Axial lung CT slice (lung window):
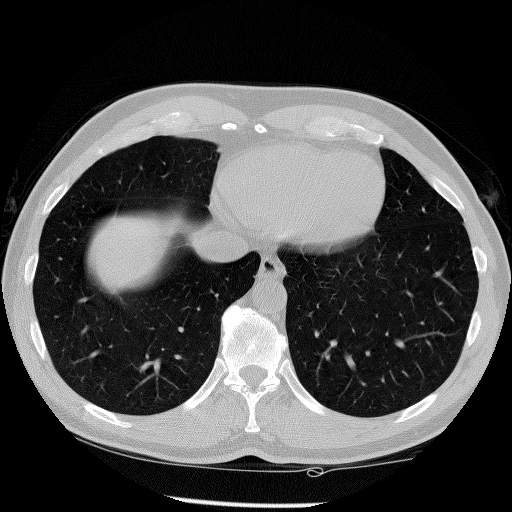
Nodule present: no